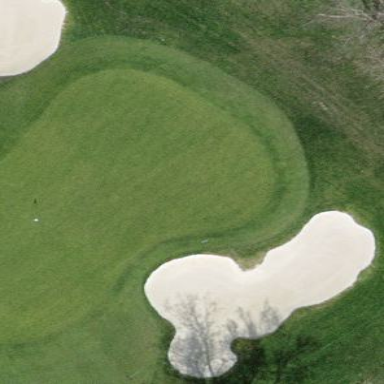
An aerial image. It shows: Sand bunker on golf course.